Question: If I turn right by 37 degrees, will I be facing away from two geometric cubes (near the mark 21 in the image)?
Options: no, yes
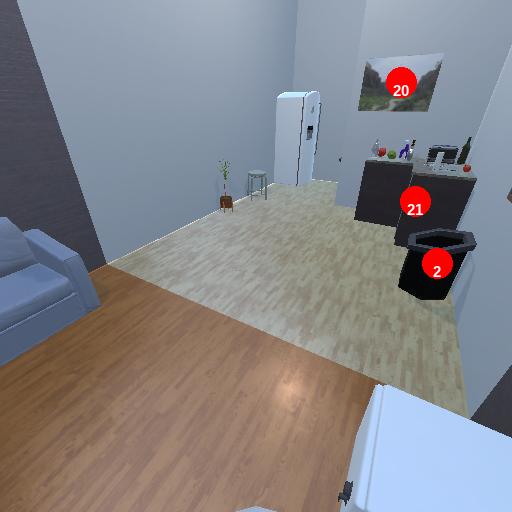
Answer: no